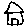
Label: house